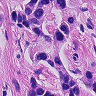
Metastatic tissue present: yes